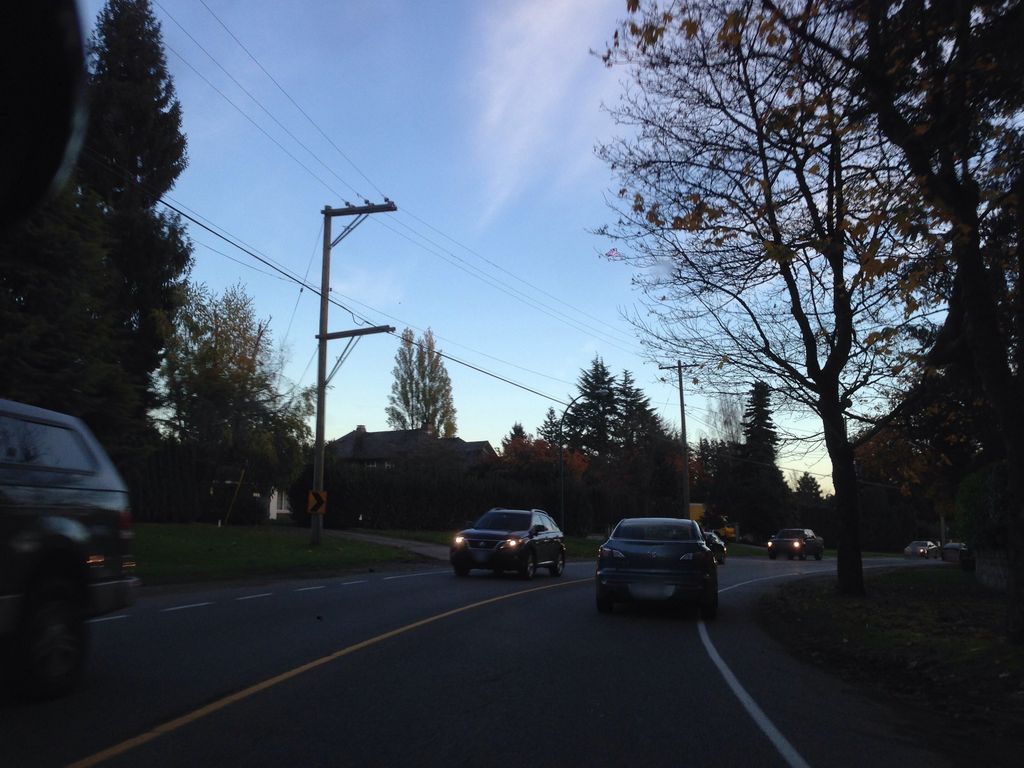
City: vancouver